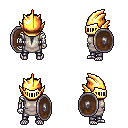
a pixel art fantasy rpg character, male body template, skeleton, white tunic, metal pants, gray ponytail hairstyle, gold helm, shield, four views (front, back, left, right), 2x2 character sprite sheet, small pixel art, hard edges, no anti-aliasing